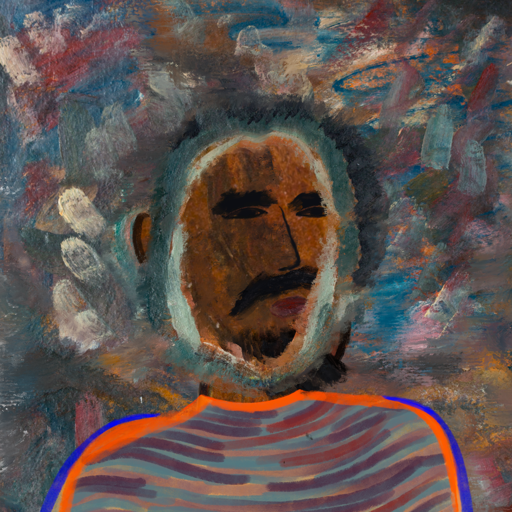
Background: Boggyland, Head And Neck Side: Mosgoul, Face Side: Mosgoul, Bust: Experience, Hair Side: Boggyland, Head Accessory: Blank, Second Necklace: Blank, Necklace: Blank, Baby: Blank